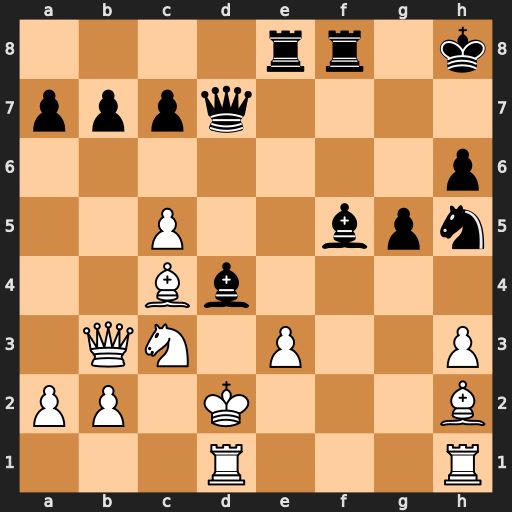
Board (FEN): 4rr1k/pppq4/7p/2P2bpn/2Bb4/1QN1P2P/PP1K3B/3R3R
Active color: w
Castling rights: -
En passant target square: -
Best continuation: exd4 Qxd4+ Kc1